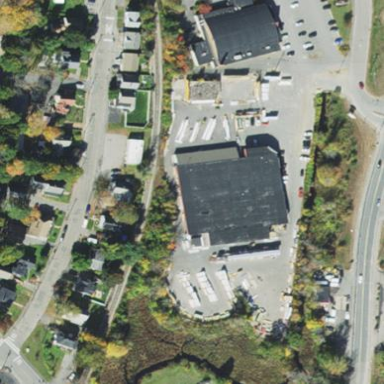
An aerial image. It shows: Sawmill building.